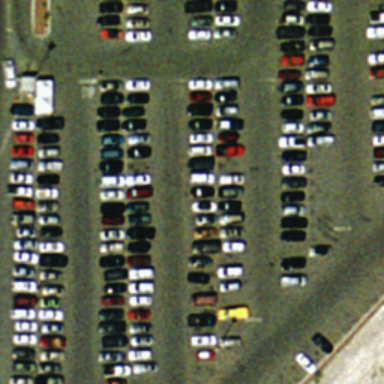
Lots of cars parked in lines in the parking lot .